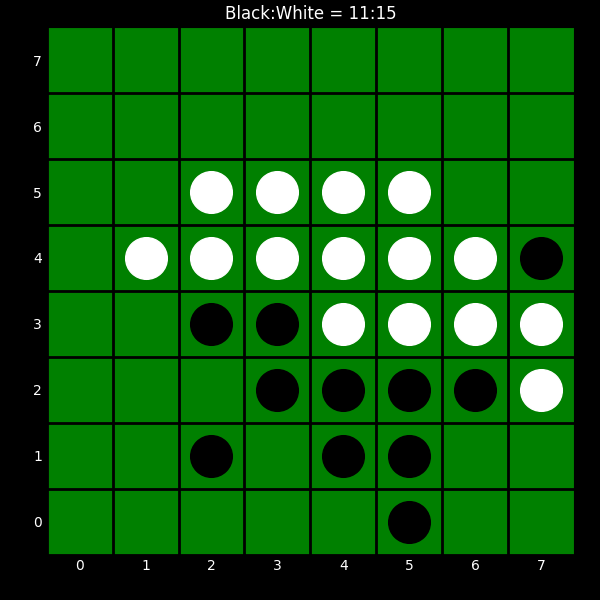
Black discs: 11
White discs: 15